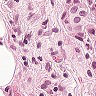
Metastatic tissue present: yes